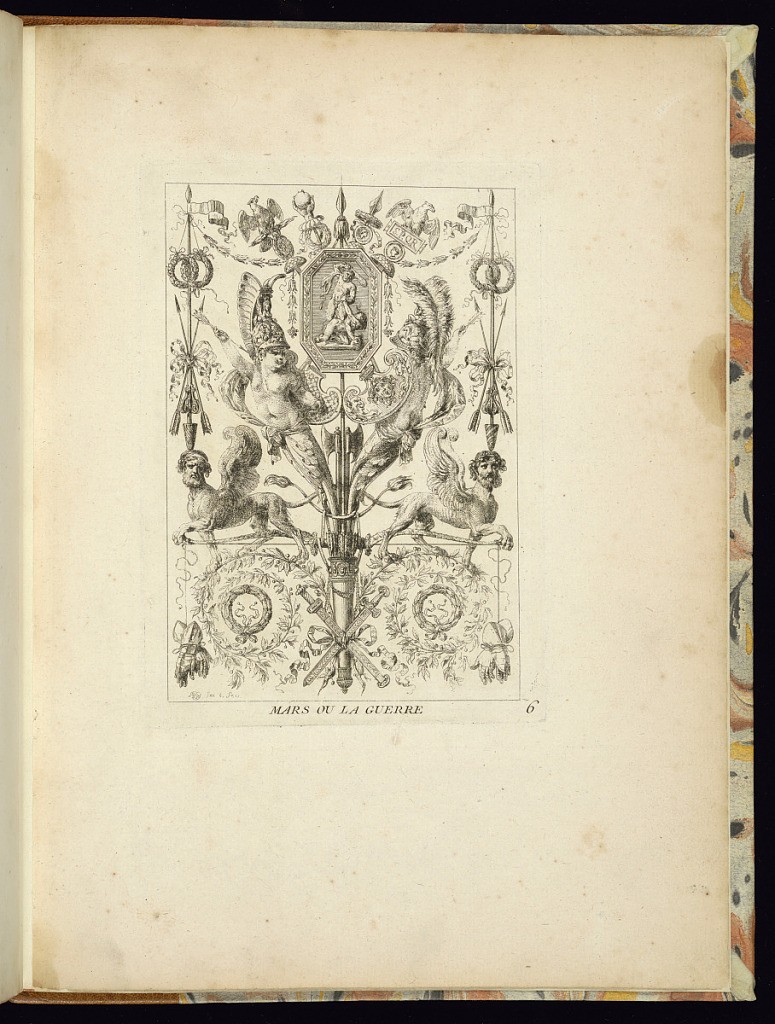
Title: MARS OU LA GUERRE
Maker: Jean Démosthène Dugourc, French, 1749–1825
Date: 1782
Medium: Etching and engraving on paper
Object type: Print
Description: An allegorical arabesque panel design representing war and Mars, the Roman god of War featuring spears, banners, arrows, shields, swords, quiver of arrows, axes, putti wearing armor, a medallion with figures, hybrid beasts with winged lion bodies and male human heads, scrolling leaves, foliate branches, and ribbons. The plate is titled, signed, and numbered.